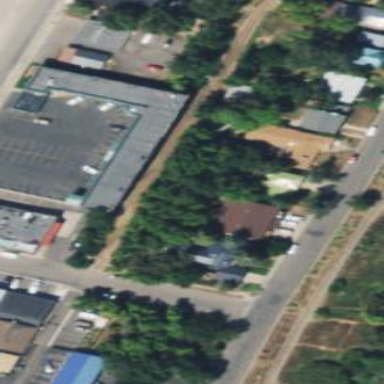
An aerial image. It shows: Motel building.